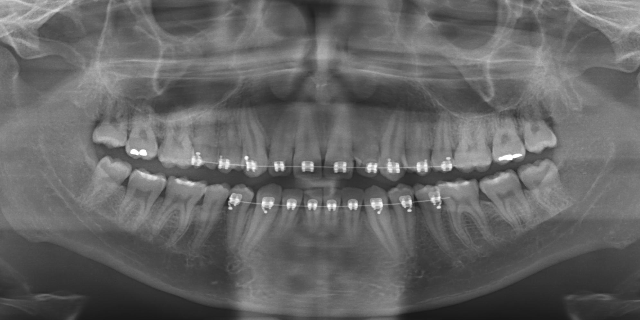
adult